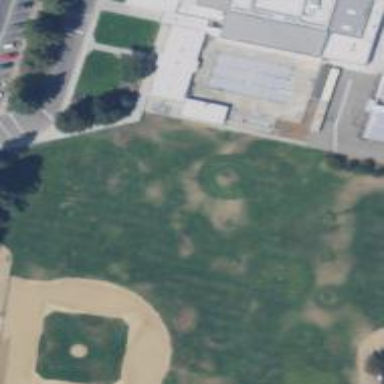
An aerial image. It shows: Baseball pitch for leisure and sports activities.